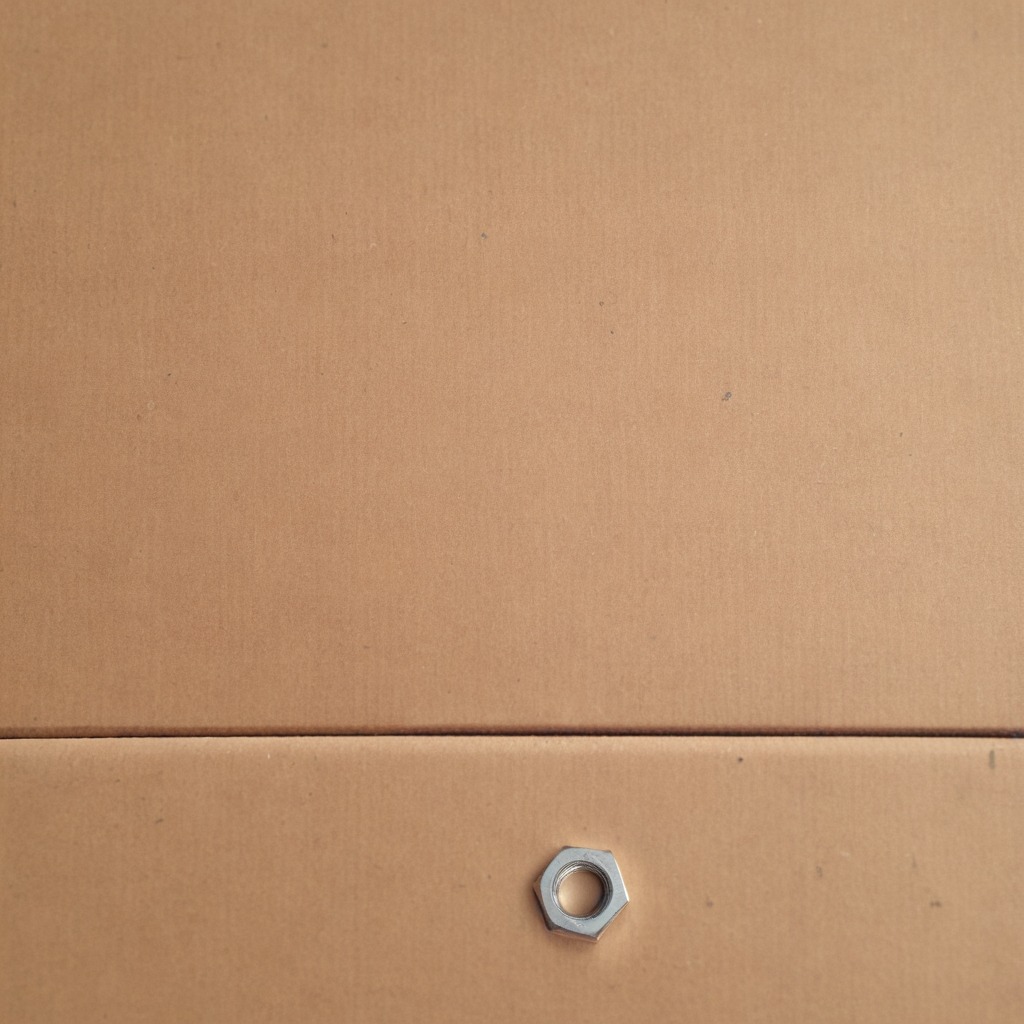
A metal nut is lying on the cardboard box surface in an outdoor workshop during daytime bright natural light soft shadows slightly creased but